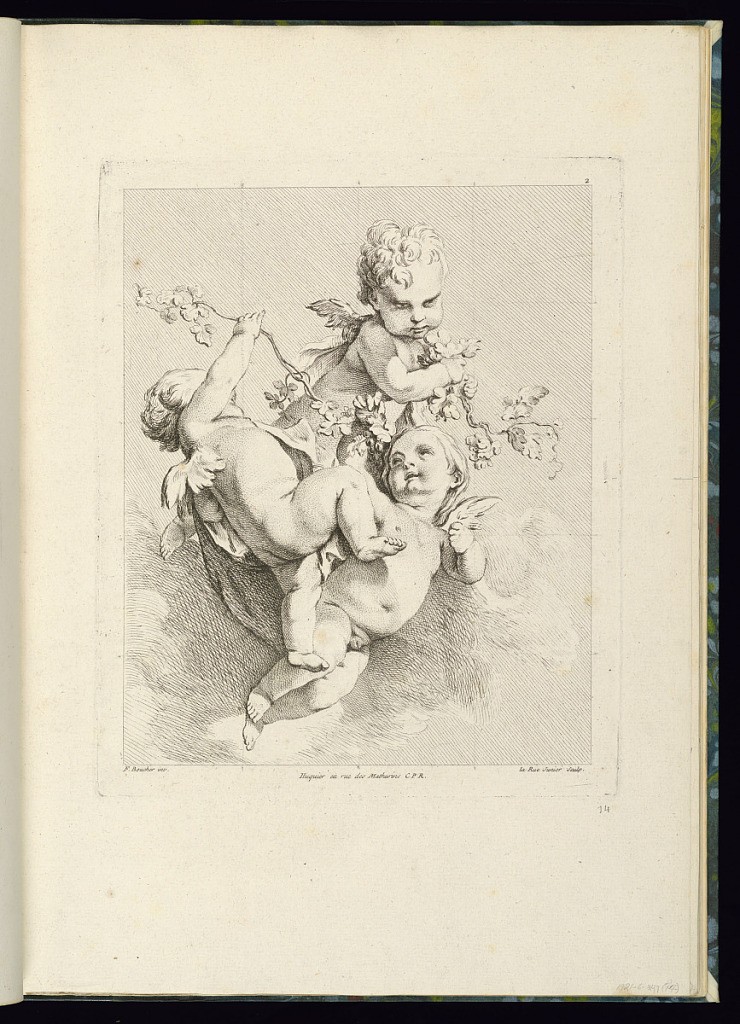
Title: Three Putti
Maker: François Boucher, French, 1703–1770
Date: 1749–61
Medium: Etching on laid paper
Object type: Print
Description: Three flying putti in the clouds holding sprigs of leaves. The plate is signed and numbered.